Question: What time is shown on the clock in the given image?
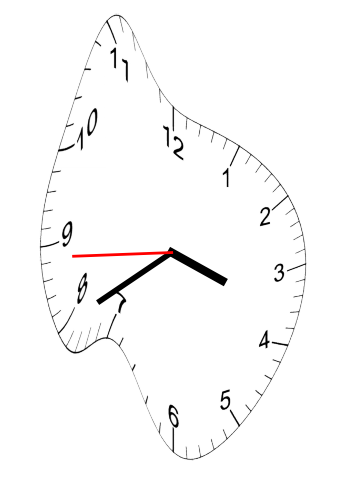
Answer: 03:39:44